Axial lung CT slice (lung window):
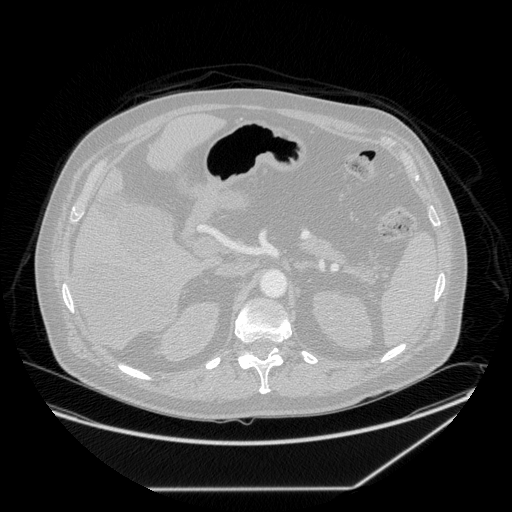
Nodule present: no